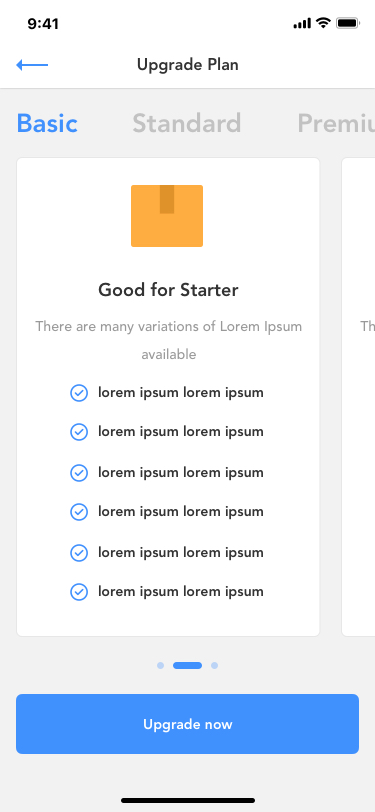
Text in this UI design:
Good for Starter
There are many variations of Lorem Ipsum available
There are many variations of Lorem Ipsum available
Basic
Standard
Premium